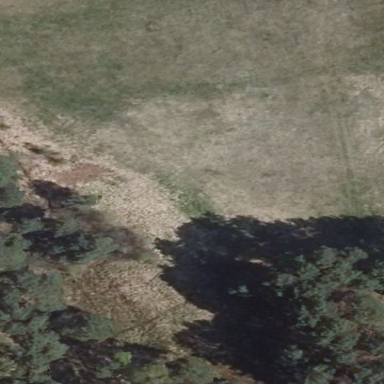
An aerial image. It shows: Beautiful meadow.